Question: I'm currently working on a customer website and stumbled on this strange error, given the HTML:
'''
<p>&nbsp;</p>
<p>
<span class="indentLeft">
REDACTED&nbsp;A/S&nbsp;har hovedsaede i Arhus (foto).
</span>
</p>
'''
Internet Explorer 9 will show the following:

Now, to begin with I thought it was an encoding issue, except IE7,IE8, firefox, chrome and safari shows it correctly.
So my question really is... is there something new in Internet Explorer 9 that I'm not aware of, some header of some kind that makes it display HTML entities, or is it my server side encoding?
I tried forcibly changing encodings in IE9 with no luck so I'm back to square one.
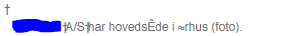
Answer: What is the character encoding being used by the file that stores the HTML? Determine the encoding, then set that encoding to be used by whatever parses the document. For example, if your document is stored with the UTF-8 encoding:
'''
<head>
<meta charset="UTF-8">
</head>
'''
I would also try changing the font, just to make sure it's not a glyph issue, but I suspect encoding as well.